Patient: sex F, age 48
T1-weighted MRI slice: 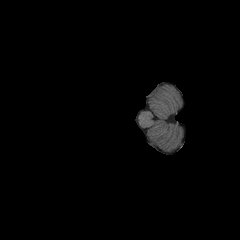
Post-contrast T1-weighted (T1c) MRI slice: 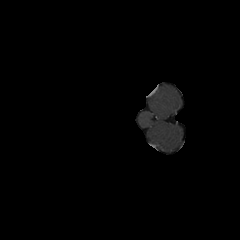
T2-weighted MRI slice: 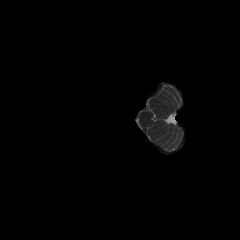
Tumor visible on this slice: no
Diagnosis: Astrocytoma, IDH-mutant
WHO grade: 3